Question: I have an over hover animation glitch. When you're near the bottom of the item, it jumps, uncontrollably, is there any fix?
Sample image :

'''
.btn:hover{
background-color: #2795de;
-moz-transform: translate(0, -1.3em);
-o-transform: translate(0, -1.3em);
-webkit-transform: translate(0, -1.3em);
}
'''
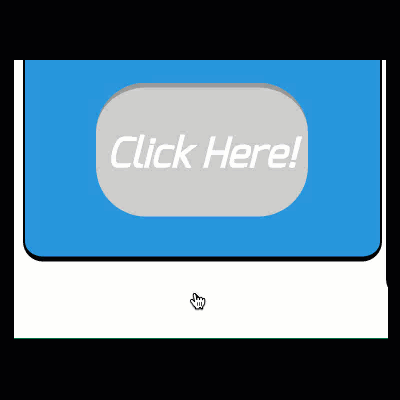
Answer: Just set <URL> on .btn
'''
.btn{
-moz-transition: all 2s ease;
-o-transition: all 2s ease;
-webkit-transition: all 2s ease;
}
.btn:hover{
background-color:#2795de;
-moz-transform:translate(0,-1.3em);
-o-transform:translate(0,-1.3em);
-webkit-transform:translate(0,-1.3em);
}
'''
DEMO
'''
.btn{
width:200px;
height:200px;
border-radius:4px;
background: red;
-moz-transition: all 2s ease;
-o-transition: all 2s ease;
-webkit-transition: all 2s ease;
}
.btn:hover{
background-color:#2795de;
-moz-transform:translate(0,-1.3em);
-o-transform:translate(0,-1.3em);
-webkit-transform:translate(0,-1.3em);
}
'''
'''
<div class=btn > HOVER ME </div>
'''